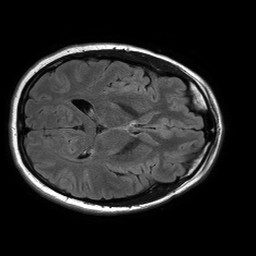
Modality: FLAIR
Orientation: axial
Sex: female
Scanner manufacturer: philips
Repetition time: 11 s
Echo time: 0.125 s